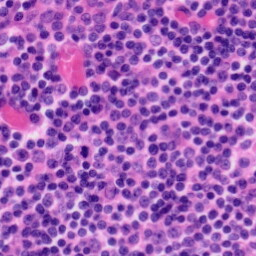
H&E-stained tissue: Tonsil